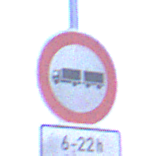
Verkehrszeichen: VerbotLastkraftwagenMitAnhaenger
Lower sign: ZeitangabenMitBeschraenkungAufWochentage4
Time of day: Midday
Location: Roofed (Underpass)
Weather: Clear
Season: NotSpecified
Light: Natural